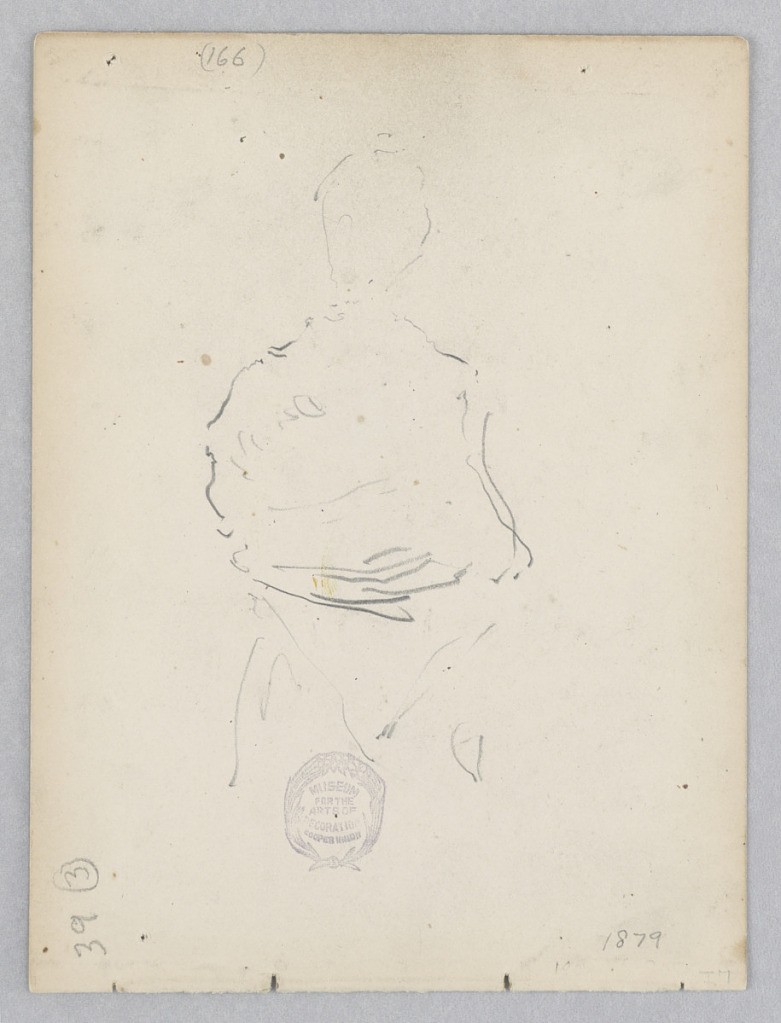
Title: Figure
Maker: Robert Frederick Blum, American, 1857–1903
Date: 1879
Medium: Graphite on wove paper.
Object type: Drawing
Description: Partial sketch of a figure.